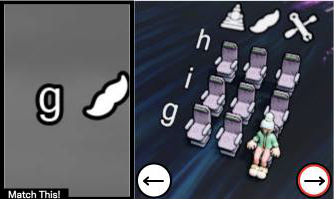
Task: seats
Answer: no